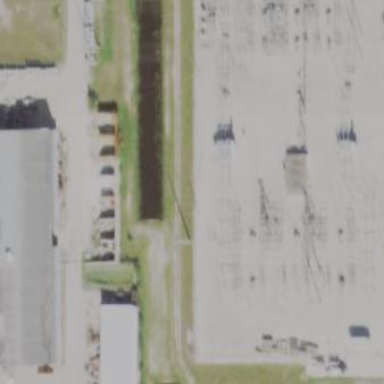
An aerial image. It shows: Outdoor power substation enclosed by fence. The substation operates at the transmission level.